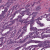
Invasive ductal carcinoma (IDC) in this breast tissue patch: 1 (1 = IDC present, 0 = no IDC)